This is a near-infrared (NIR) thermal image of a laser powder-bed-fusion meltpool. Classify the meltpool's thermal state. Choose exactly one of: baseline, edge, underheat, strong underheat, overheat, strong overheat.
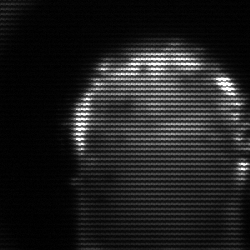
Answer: baseline